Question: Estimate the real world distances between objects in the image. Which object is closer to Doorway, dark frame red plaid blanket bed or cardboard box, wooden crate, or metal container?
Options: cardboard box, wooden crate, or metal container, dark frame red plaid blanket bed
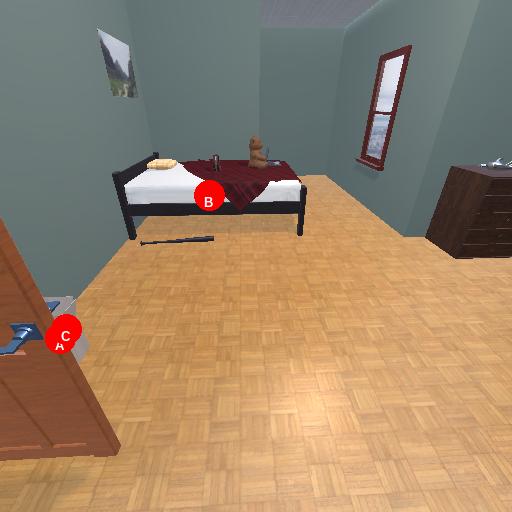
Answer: cardboard box, wooden crate, or metal container